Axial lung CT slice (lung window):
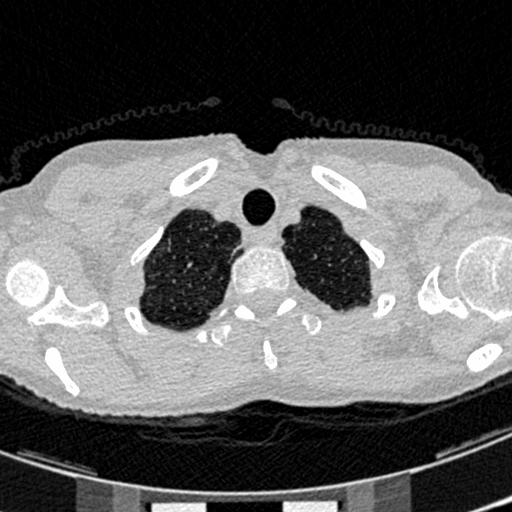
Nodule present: no